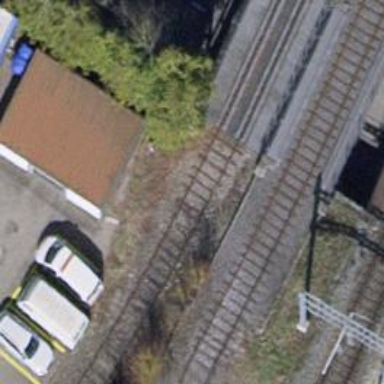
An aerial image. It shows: Abandoned railway bridge with one track. The bridge is spur service.